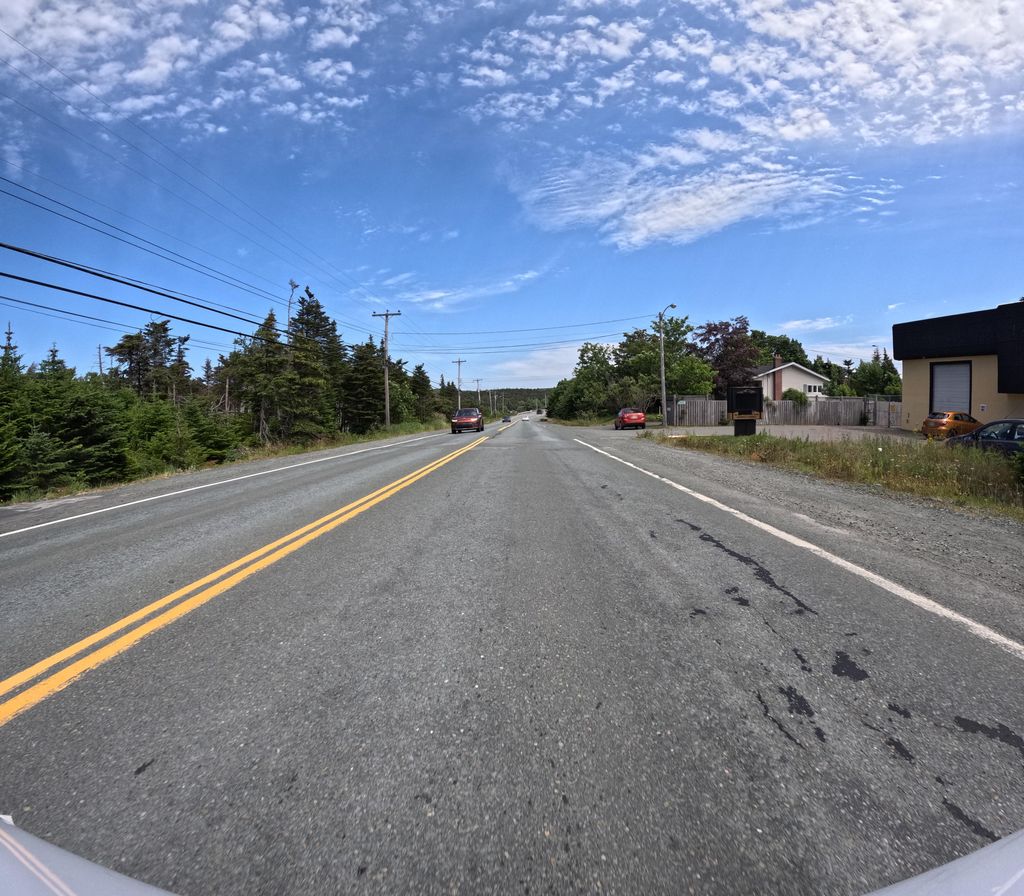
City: st_johns